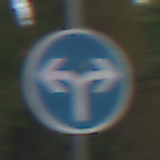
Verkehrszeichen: VorgeschriebeneFahrtrichtungRechtsOderLinks
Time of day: MorningAfternoon
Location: Outdoor (Urban)
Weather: Overcast
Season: NotSpecified
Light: Natural